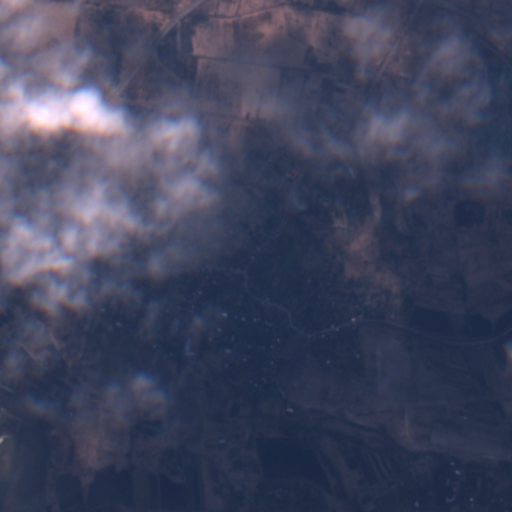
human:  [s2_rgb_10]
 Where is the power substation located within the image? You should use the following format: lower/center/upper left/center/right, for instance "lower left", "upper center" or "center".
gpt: The power substation is located in the lower left of the image.
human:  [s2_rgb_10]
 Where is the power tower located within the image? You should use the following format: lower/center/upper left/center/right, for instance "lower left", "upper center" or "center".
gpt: The power tower is located in the lower center of the image.
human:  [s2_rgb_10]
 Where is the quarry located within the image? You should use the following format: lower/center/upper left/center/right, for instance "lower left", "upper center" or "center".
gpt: There is no quarry in the image.